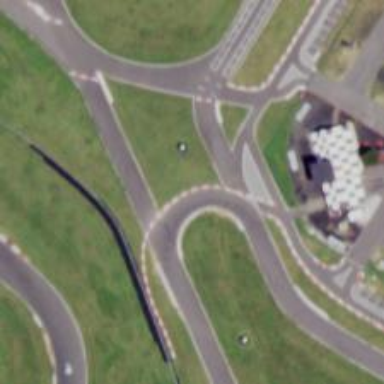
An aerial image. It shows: Karting raceway for sports enthusiasts.